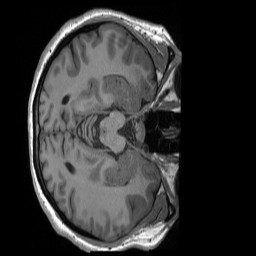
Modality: T1w
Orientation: axial
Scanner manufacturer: siemens
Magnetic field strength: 3 T
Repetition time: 2.4 s
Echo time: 0.00224 s